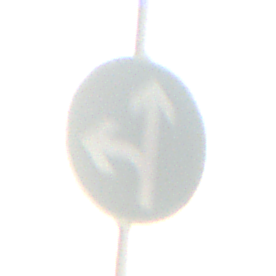
Verkehrszeichen: VorgeschriebeneFahrtrichtungGeradeausOderLinks
Umgebung: Outdoor, Nature
Tageszeit: SunriseSunset
Wetter: PartlyCloudy
Licht: Natural
Jahreszeit: NotSpecified
Kontrast: LowContrast